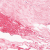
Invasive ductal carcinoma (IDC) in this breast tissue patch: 0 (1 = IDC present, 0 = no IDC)